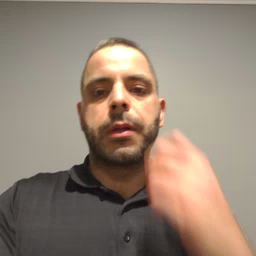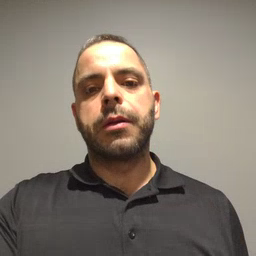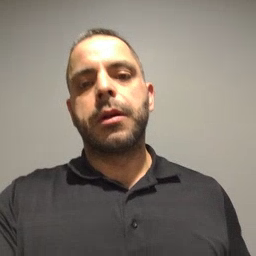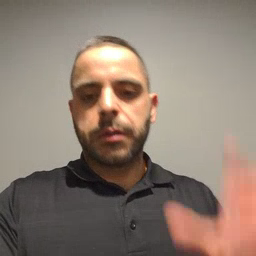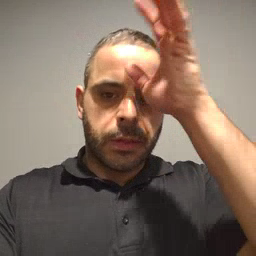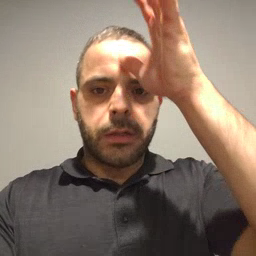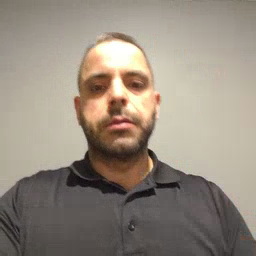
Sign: dad